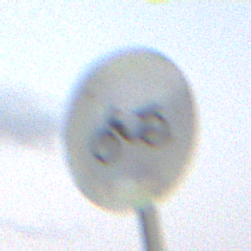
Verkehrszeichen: VerbotMofas
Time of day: SunriseSunset
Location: Outdoor (Nature)
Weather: PartlyCloudy
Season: NotSpecified
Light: Natural